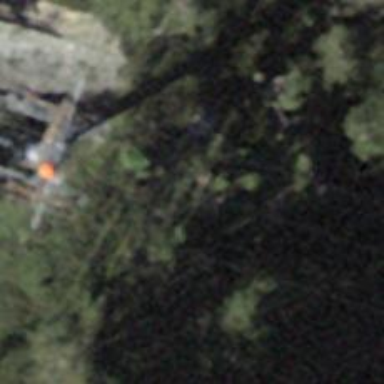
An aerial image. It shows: Pylon for aerialway.